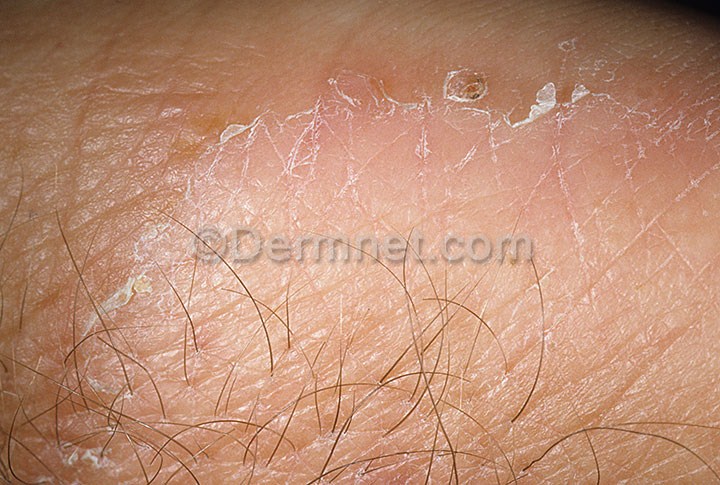
Disease: Tinea Ringworm Candidiasis and other Fungal Infections